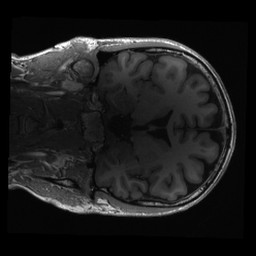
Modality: T1w
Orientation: coronal
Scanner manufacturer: siemens
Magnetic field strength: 3 T
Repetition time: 2.3 s
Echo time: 0.00289 s